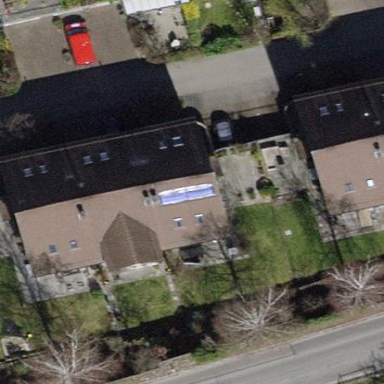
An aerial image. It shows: Building with tiled roof.